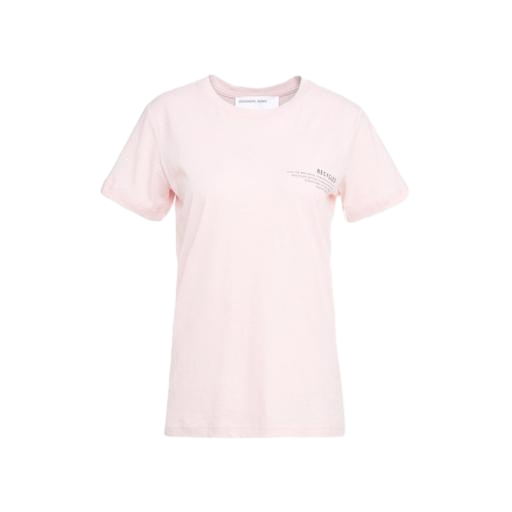
pink hangover club tee, pink tee, pink woman's tee, white background